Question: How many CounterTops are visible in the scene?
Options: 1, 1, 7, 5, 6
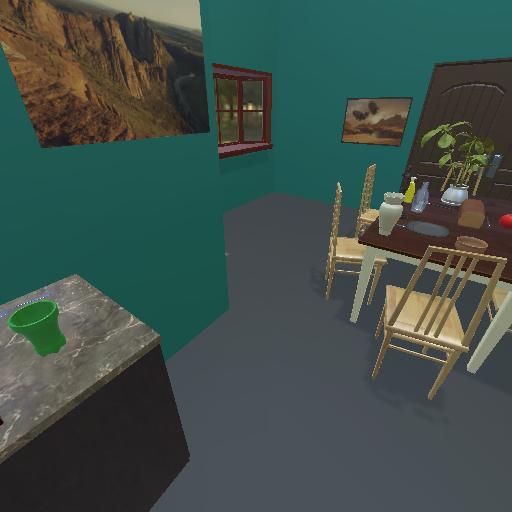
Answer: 1